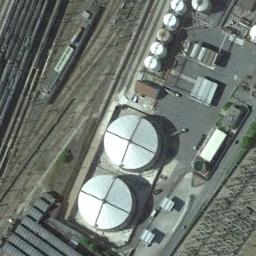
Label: storage_tank